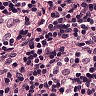
Metastatic tissue present: no